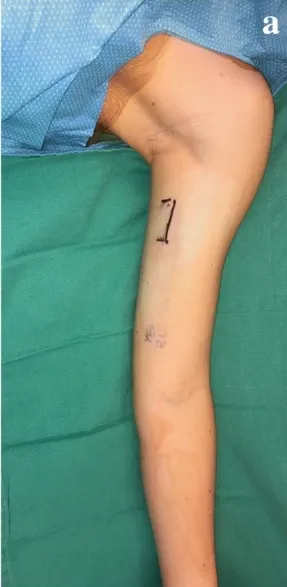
Nexplanon removal. The location of the Nexplanon was marked using intra-operative fluoroscopy before incision (a).
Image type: radiology (x_ray)